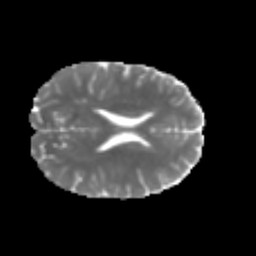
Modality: MD
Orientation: axial
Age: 28
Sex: male
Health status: healthy